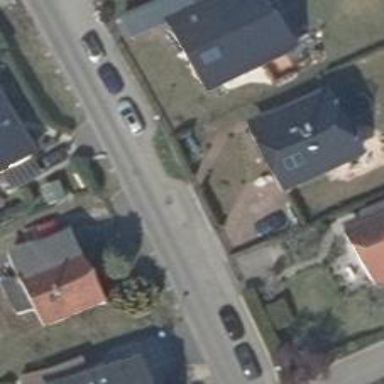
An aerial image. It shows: Traffic calming feature called choker.